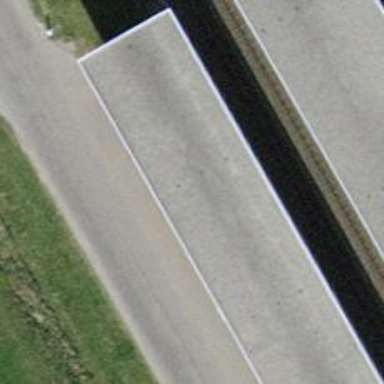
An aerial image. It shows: Footway on asphalt surface passing through tunnel.